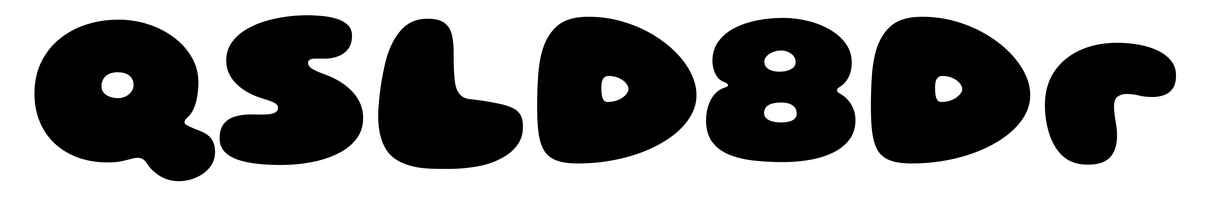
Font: Gluten_Black